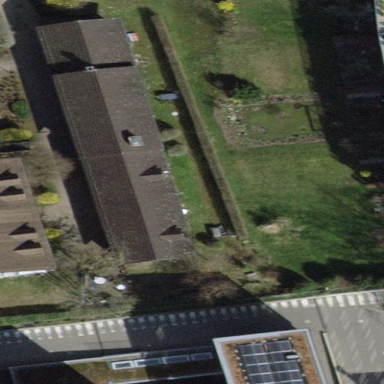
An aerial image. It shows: Semi-detached house.